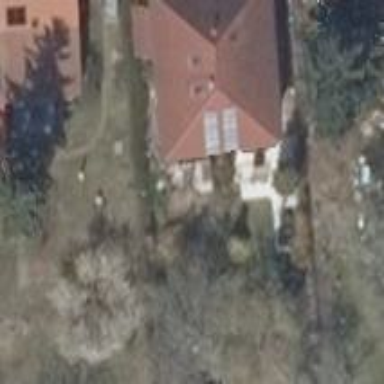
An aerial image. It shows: Detached building with hipped roof shape.